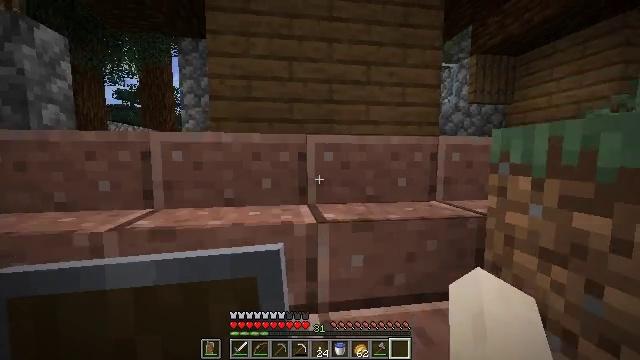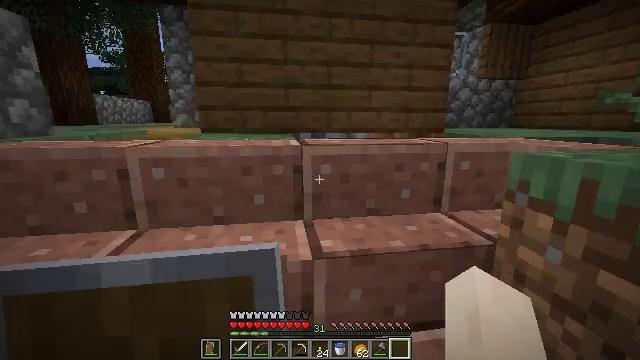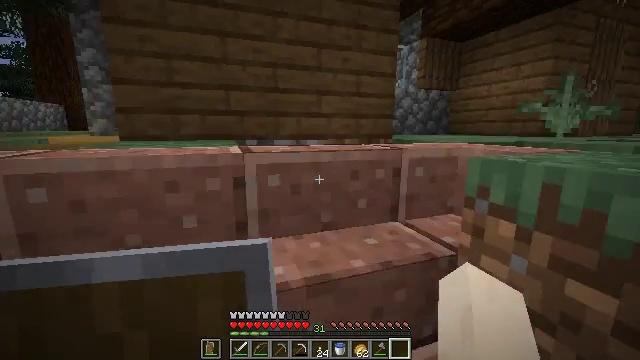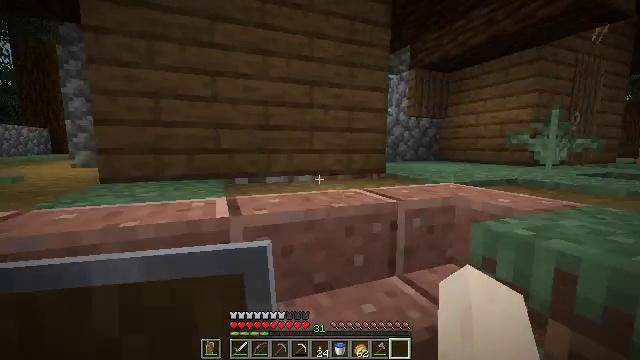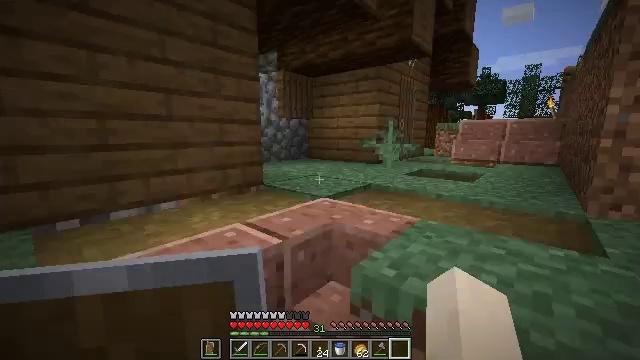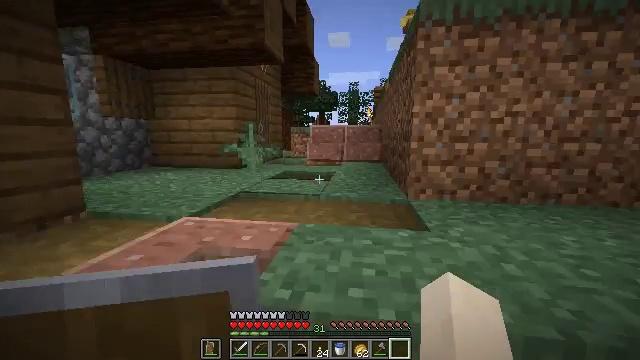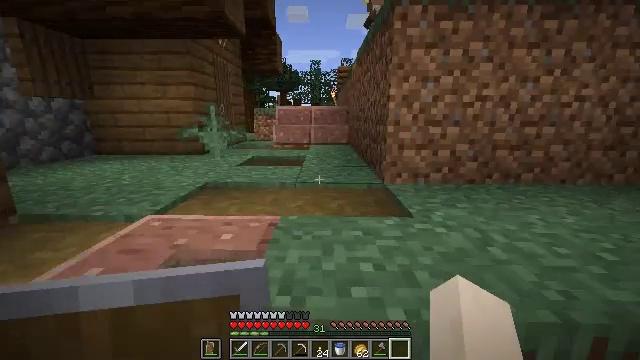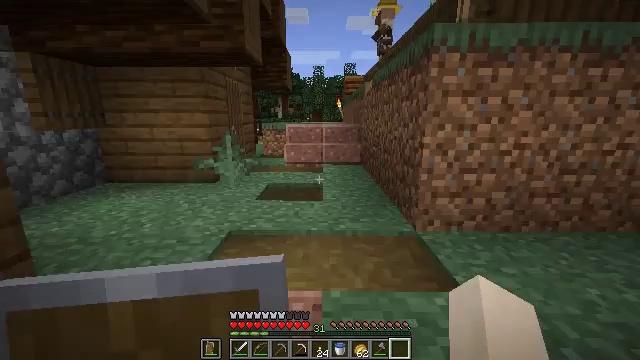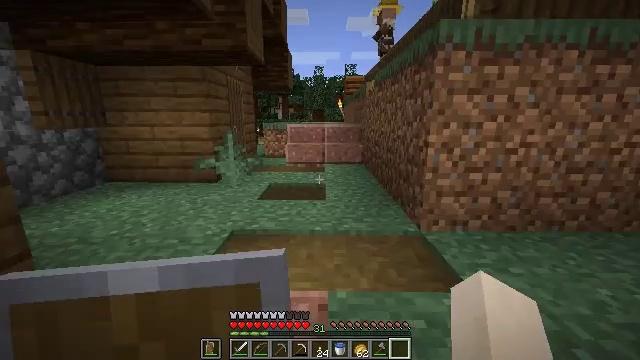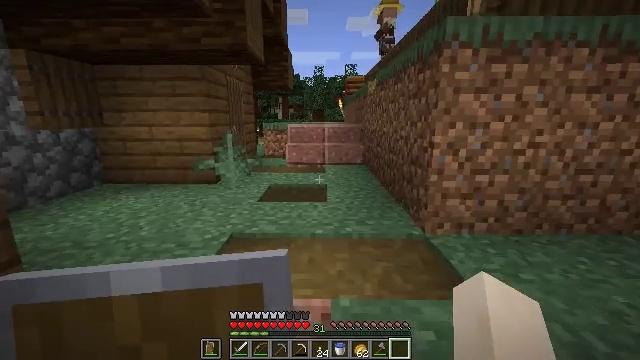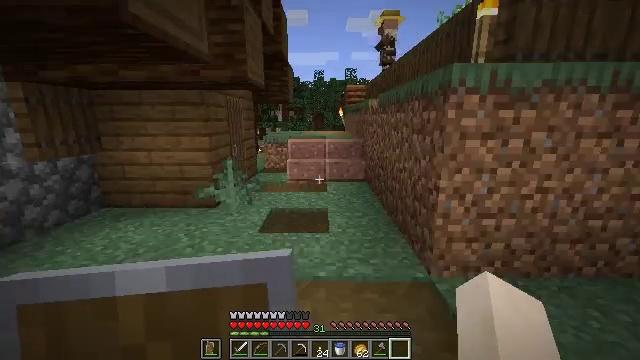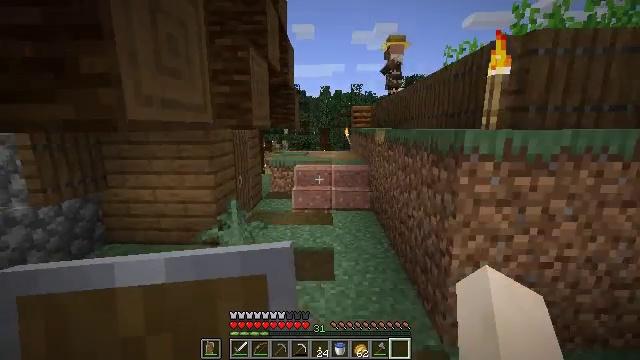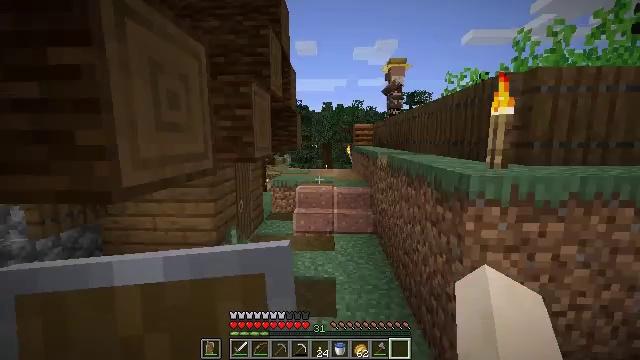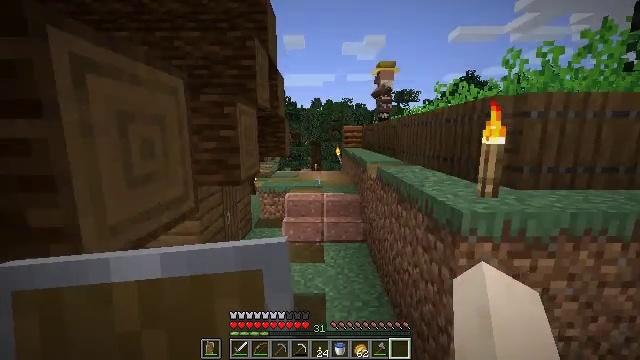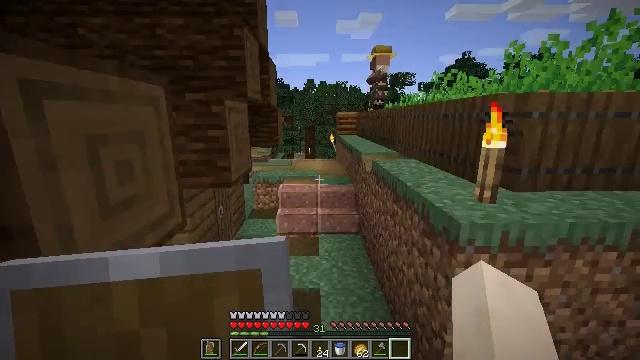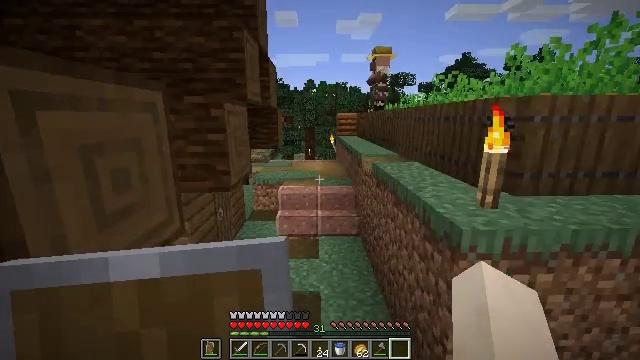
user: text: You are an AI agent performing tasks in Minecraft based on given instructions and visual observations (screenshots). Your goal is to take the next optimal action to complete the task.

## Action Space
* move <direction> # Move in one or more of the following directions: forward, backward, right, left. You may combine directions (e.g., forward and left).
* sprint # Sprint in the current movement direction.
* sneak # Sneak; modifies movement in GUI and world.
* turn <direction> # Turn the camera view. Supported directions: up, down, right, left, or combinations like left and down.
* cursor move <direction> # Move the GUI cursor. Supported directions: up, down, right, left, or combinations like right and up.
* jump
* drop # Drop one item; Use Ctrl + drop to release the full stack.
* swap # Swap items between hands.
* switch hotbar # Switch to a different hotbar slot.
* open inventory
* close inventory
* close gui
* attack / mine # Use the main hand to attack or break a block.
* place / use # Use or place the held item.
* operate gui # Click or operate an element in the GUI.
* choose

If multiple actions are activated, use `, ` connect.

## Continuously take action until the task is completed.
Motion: motion action
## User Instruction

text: Attack the composter to add it to your inventory.
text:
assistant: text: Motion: move forward, turn down, attack / mine
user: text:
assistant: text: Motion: move forward, turn right and up, attack / mine
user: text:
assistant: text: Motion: move forward, turn right and up, attack / mine
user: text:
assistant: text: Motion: move forward, turn right and down, attack / mine
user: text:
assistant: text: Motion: move forward and move left, turn right, attack / mine
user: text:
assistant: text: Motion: move forward and move left, turn right and down, attack / mine
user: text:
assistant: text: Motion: move forward, turn right, attack / mine
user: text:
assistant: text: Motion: no_op
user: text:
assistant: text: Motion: move forward
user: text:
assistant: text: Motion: move forward
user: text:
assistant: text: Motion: move forward, turn left and up, jump
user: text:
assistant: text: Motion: move forward, turn up, jump
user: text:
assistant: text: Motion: move forward, turn right and down, jump
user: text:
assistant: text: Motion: move forward, turn right and down
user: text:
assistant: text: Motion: move forward
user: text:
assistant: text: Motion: move forward, sprint
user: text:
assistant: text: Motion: move forward, sprint
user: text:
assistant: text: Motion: move forward, sprint
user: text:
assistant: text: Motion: move forward, sprint
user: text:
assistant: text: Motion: move forward
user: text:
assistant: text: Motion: move forward, sprint
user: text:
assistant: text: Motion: move forward, sprint
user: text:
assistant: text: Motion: move forward
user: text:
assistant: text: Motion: move forward, sprint, turn right and up
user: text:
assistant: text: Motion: move forward, sprint, turn right and up
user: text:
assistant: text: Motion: move forward
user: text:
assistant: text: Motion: move forward, sprint
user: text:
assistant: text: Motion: move forward, sprint
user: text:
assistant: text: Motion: move forward, turn left
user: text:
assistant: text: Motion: move forward, turn left and up